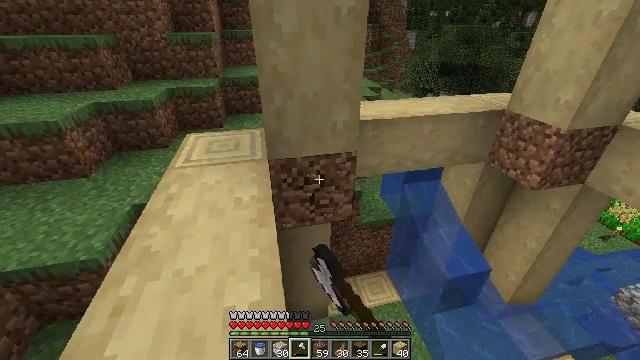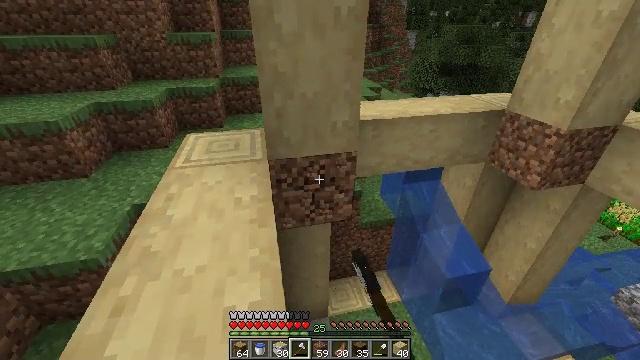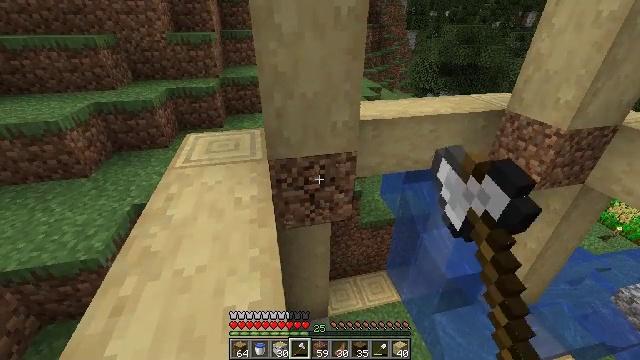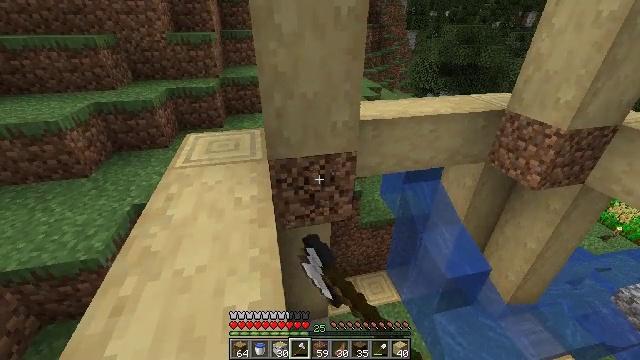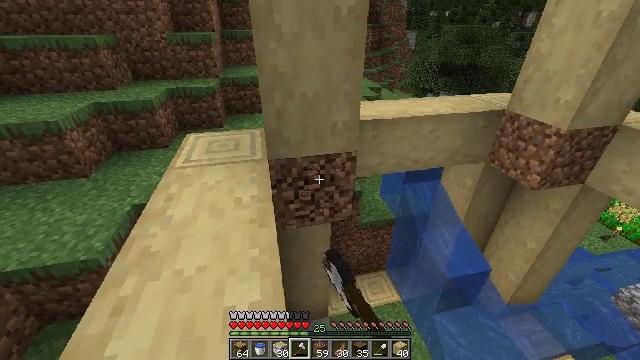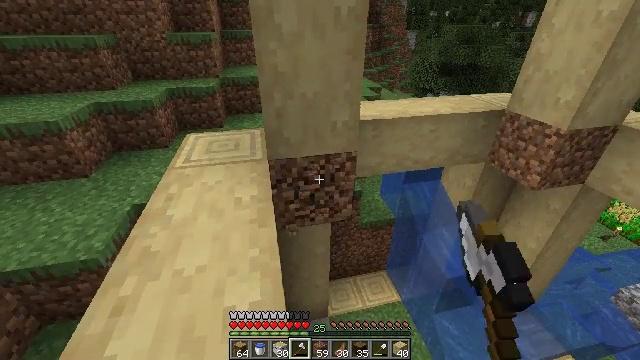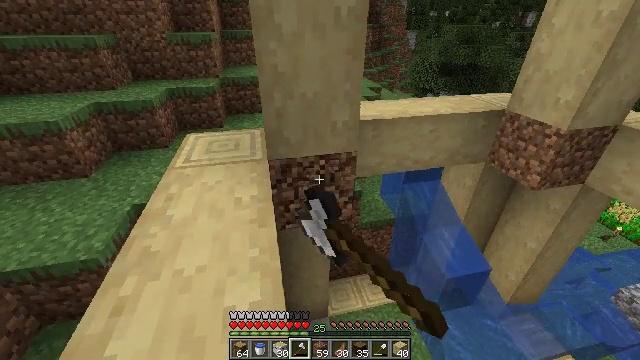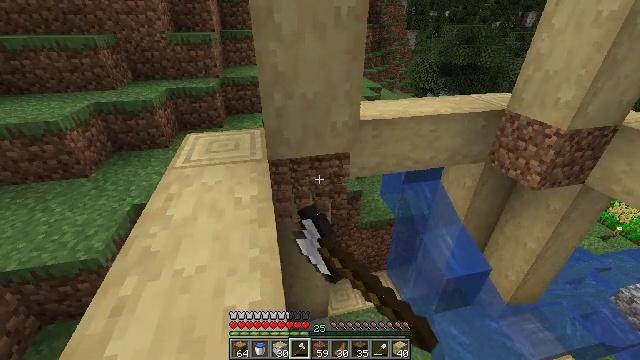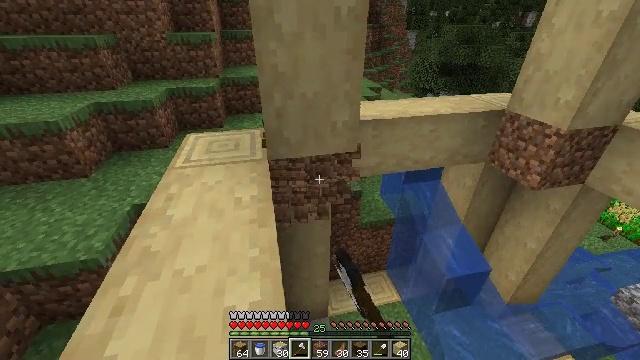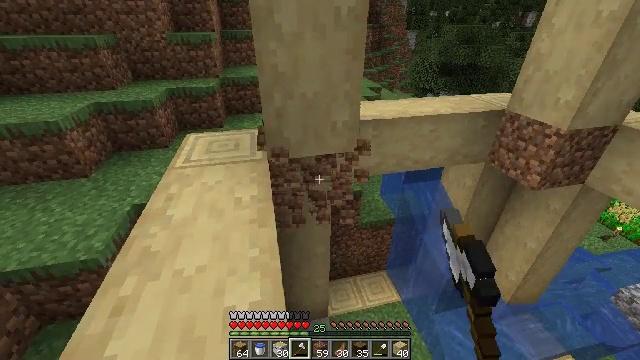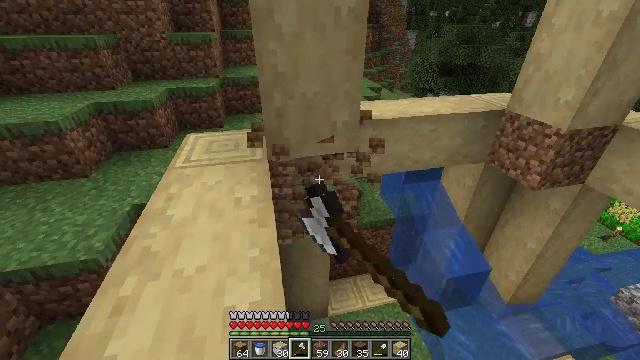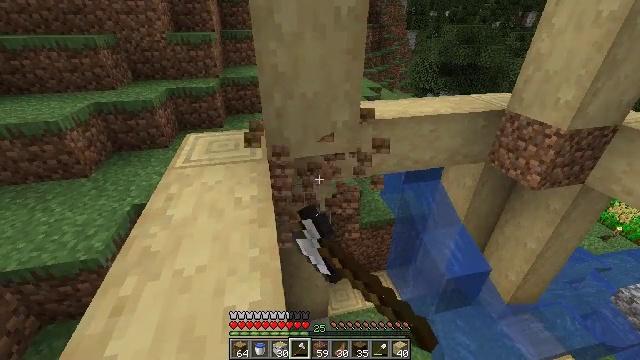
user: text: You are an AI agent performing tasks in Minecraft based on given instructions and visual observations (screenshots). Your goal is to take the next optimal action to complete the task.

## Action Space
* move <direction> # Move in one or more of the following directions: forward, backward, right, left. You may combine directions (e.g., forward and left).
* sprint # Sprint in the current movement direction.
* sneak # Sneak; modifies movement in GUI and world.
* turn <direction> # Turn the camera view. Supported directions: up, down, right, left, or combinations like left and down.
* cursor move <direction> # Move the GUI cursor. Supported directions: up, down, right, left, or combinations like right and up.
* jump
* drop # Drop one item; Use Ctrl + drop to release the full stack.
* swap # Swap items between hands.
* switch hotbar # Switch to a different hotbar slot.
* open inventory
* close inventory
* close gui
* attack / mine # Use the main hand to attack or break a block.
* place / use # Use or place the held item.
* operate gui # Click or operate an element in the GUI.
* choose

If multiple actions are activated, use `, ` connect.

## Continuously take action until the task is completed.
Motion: motion action
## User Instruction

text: Attack the ground to gather dirt.
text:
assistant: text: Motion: sneak, attack / mine
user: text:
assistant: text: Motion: sneak, attack / mine
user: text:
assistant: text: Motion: sneak, attack / mine
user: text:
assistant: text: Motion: sneak, attack / mine
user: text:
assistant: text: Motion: sneak, attack / mine
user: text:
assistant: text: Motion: sneak, attack / mine
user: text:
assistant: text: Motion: sneak, attack / mine
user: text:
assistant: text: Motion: sneak, attack / mine
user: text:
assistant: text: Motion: sneak, attack / mine
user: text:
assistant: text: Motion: sneak, attack / mine
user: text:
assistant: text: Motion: sneak, attack / mine
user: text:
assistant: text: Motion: sneak, attack / mine